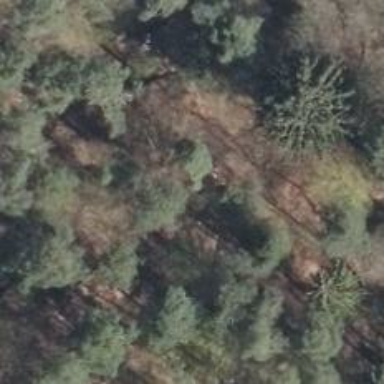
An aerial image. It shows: Track with very rough surface.